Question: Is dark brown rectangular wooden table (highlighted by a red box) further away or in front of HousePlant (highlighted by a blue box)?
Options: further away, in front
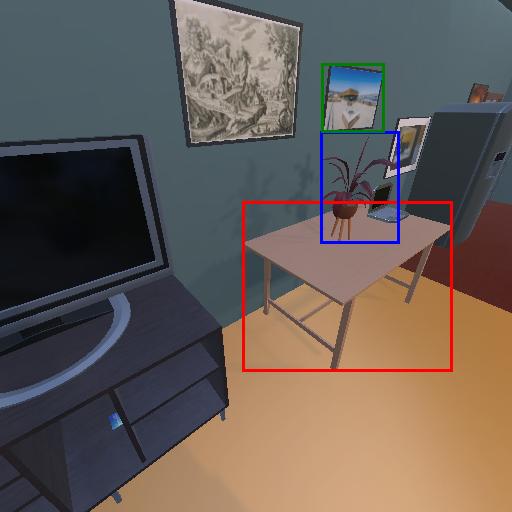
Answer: further away